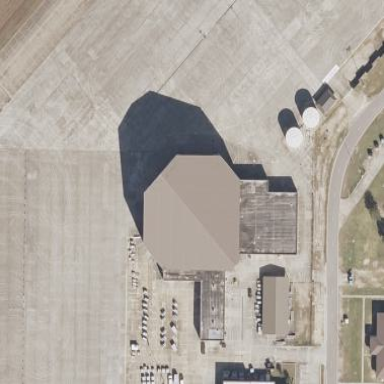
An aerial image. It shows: Hangar.